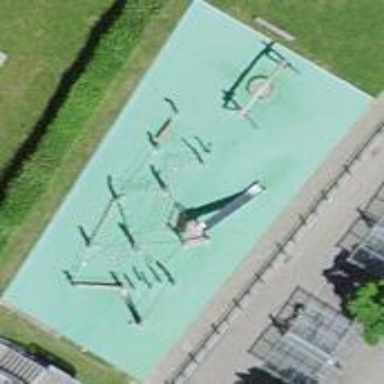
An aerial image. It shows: Playground area for leisure land.